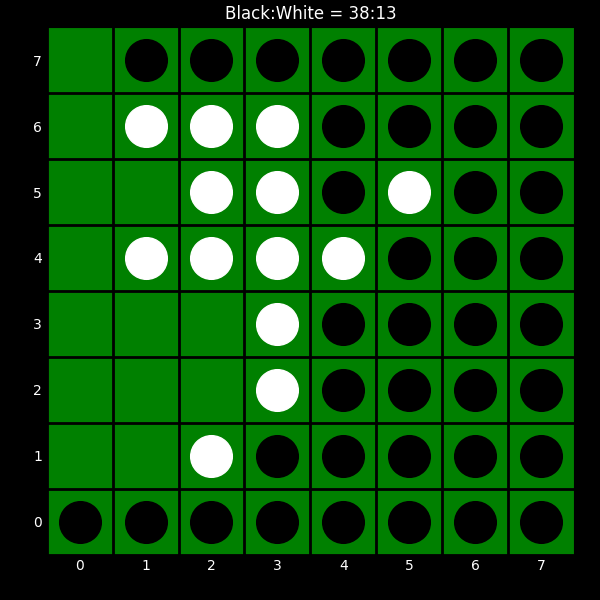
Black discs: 38
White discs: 13